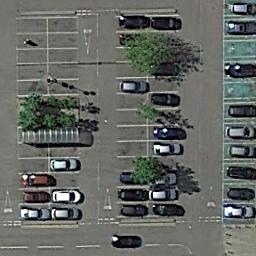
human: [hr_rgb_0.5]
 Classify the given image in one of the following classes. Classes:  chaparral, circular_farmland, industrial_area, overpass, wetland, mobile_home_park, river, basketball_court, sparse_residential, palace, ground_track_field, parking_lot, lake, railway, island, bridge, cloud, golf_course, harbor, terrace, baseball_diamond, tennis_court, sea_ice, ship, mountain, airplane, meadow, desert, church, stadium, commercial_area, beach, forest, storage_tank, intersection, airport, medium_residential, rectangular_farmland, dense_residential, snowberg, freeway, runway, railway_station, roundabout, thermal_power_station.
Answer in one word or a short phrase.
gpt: parking_lot